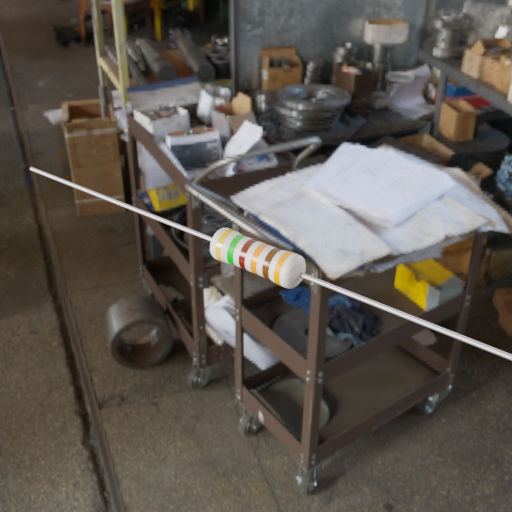
Resistor colour bands (in order): gold, green, brown, orange, brown, orange